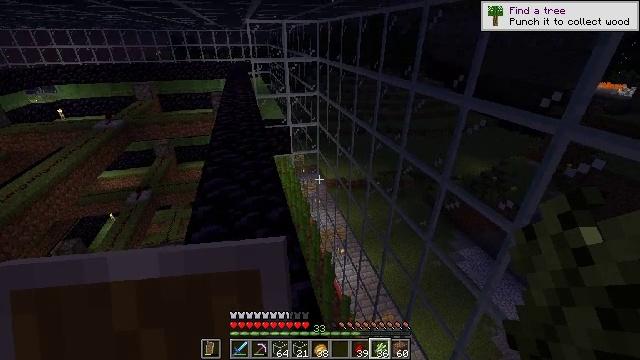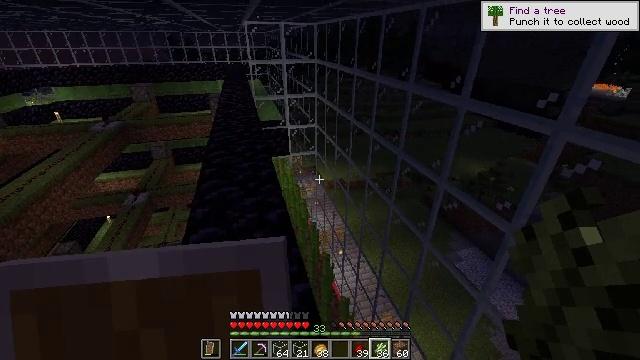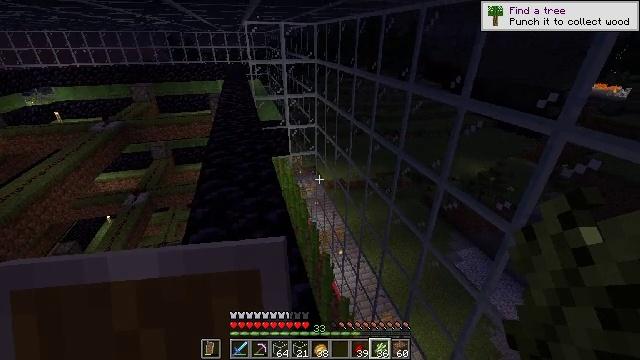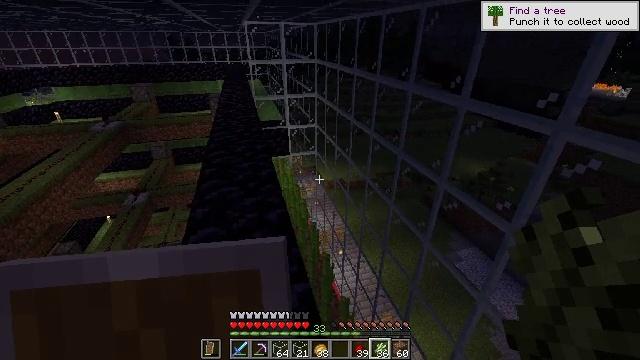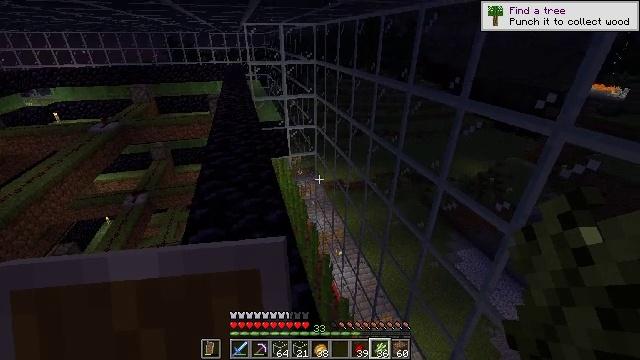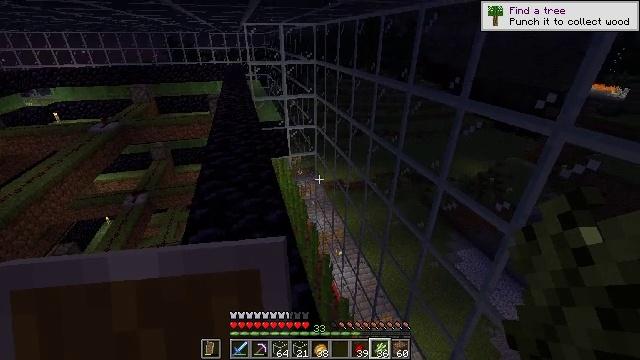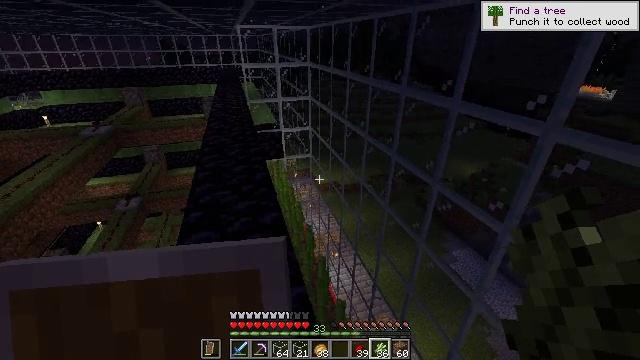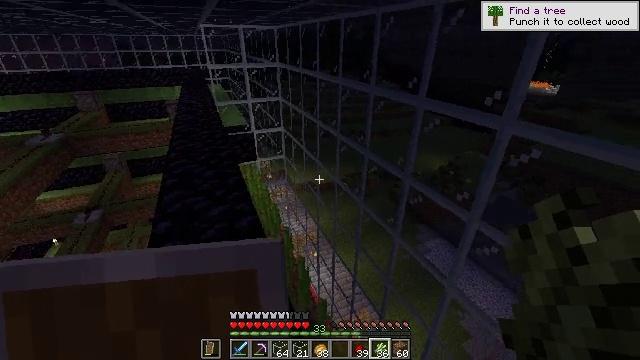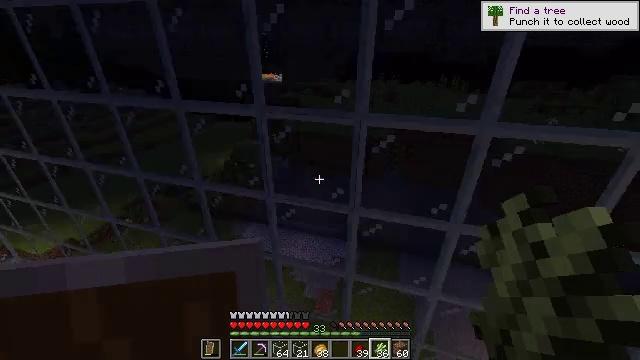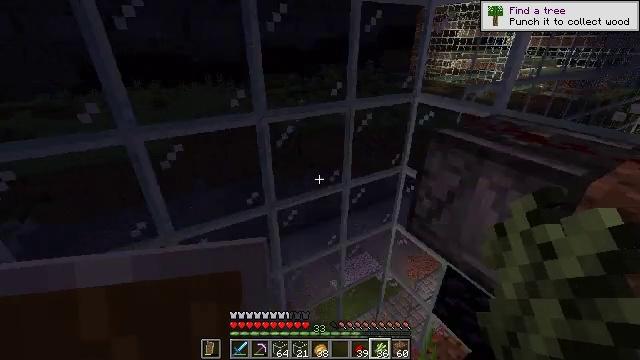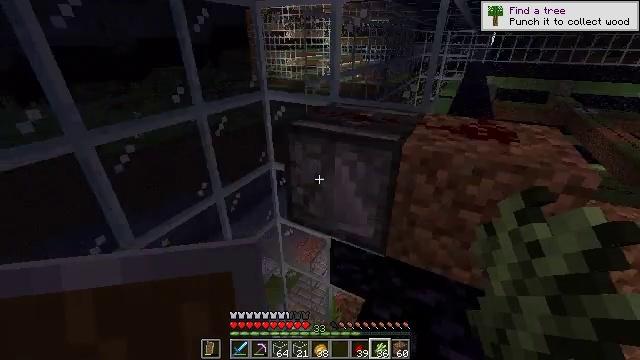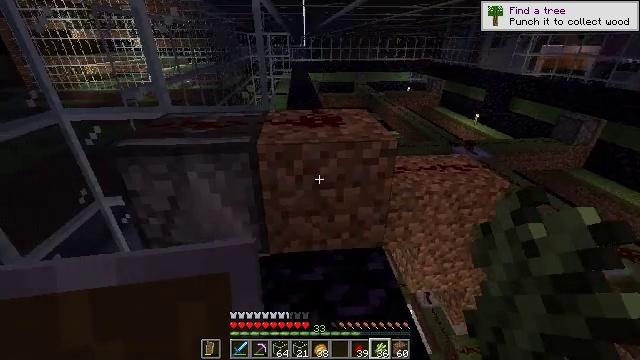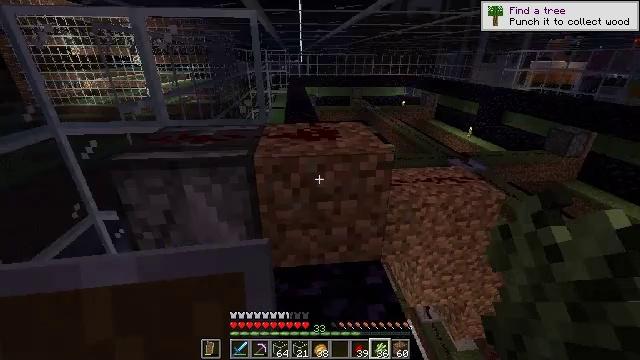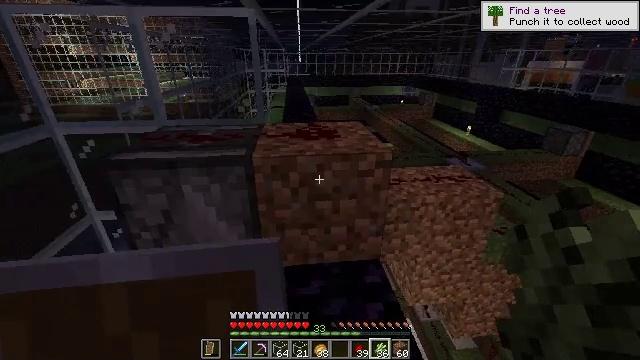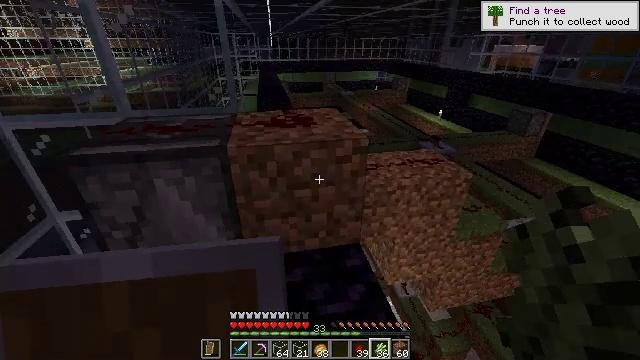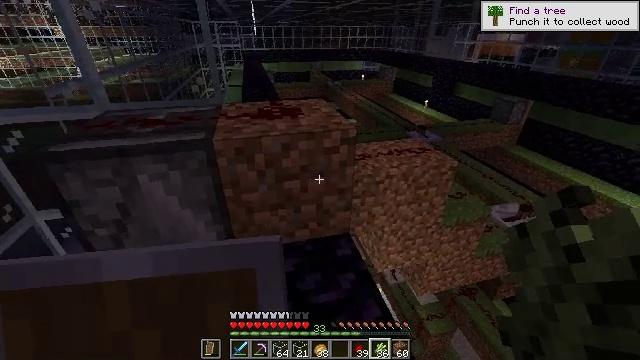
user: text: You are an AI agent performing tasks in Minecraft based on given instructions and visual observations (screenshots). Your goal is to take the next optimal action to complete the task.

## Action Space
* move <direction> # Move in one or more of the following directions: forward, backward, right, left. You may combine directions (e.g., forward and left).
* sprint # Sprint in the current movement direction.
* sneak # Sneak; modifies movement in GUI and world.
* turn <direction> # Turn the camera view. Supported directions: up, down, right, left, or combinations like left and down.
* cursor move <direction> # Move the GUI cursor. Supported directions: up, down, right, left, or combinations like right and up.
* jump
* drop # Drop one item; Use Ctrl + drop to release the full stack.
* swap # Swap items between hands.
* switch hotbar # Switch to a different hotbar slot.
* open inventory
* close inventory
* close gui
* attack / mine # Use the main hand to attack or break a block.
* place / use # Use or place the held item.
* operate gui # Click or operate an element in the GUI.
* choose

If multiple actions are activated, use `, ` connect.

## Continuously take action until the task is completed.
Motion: motion action
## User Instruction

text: Remove redstone wire from your setup.
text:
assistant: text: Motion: no_op
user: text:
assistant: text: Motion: no_op
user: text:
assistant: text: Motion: no_op
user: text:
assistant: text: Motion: no_op
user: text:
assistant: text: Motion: no_op
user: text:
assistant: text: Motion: turn right
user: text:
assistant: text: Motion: turn right
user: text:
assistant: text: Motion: turn right
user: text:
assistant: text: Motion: turn right
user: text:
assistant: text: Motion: turn right
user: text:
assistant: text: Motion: turn right
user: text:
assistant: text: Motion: turn up
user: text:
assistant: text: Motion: no_op
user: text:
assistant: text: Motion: turn right and down
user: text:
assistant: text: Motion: turn right and down
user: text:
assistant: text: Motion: no_op
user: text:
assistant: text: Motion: no_op
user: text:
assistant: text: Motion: no_op
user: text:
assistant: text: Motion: no_op
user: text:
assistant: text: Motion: no_op
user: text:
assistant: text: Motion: no_op
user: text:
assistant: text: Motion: open inventory
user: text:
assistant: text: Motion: open inventory
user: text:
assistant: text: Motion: no_op
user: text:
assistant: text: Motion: cursor move right
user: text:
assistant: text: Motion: cursor move right
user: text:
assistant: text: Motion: cursor move right
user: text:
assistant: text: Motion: cursor move right
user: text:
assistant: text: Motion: no_op
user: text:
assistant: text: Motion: no_op